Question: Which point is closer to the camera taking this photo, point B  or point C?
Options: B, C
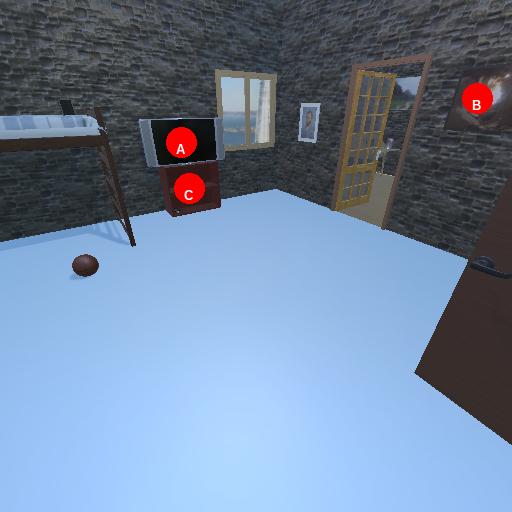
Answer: B